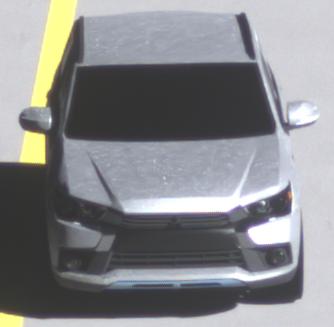
Make: Mitsubishi
Model: Outlander 2.0 Plug-In Hybrid
Detailed model: Outlander (III) Plug-In Hybrid
Model produced from: 2015/10
Model produced until: 2018/08
Doors: 5
Color: white
Road condition: wet road
Daytime: morning or afternoon
Contrast: high contrast